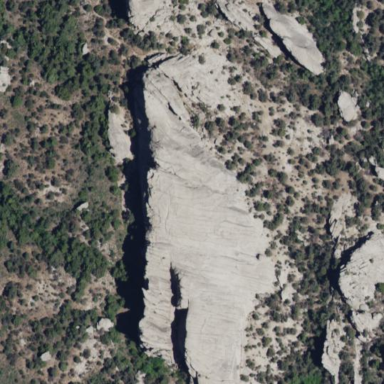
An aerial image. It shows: Landscape dominated by bare rock.